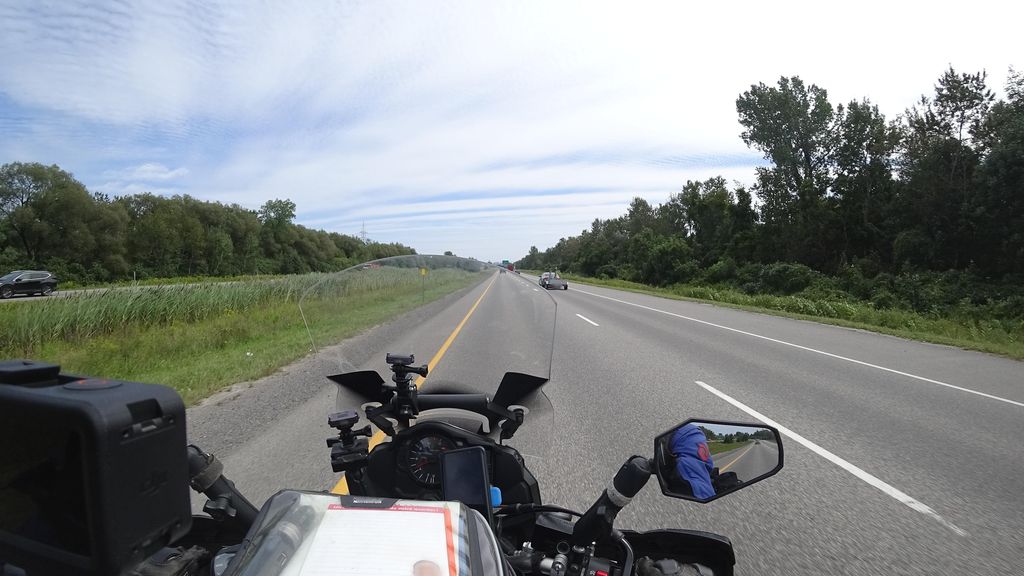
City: quebec_city